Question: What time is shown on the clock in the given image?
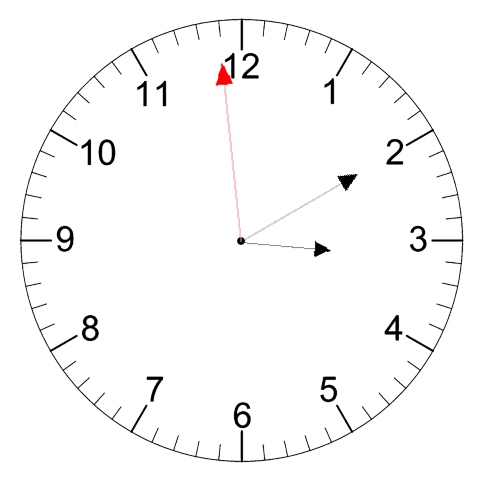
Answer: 03:09:59